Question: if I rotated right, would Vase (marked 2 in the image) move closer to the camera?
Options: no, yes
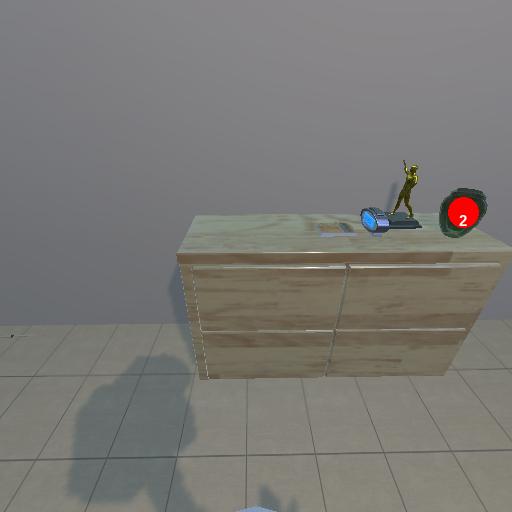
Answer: no